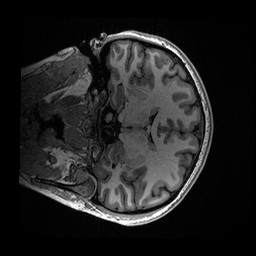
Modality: T1w
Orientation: coronal
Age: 21
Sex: female
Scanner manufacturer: ge
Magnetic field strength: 3 T
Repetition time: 0.006952 s
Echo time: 0.00292 s